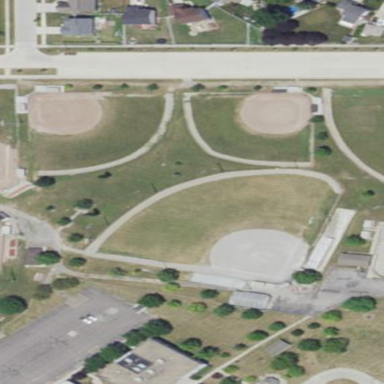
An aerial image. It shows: Baseball pitch for leisure land activities.